Question: I am not sure why this is happening but when I create a content, I am seeing two confirmation message

I don't see anything in application.html.erb above "yield" and not able to figure out why the two confirmation messages instead of one ?
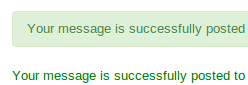
Answer: May be the place where you are rendering your message have 'two different div' having same name.